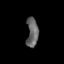
Tissue: skin
Cell type: Fibroblasts
Senescence score: 0.714
Nuclear area (px): 335
Mean DAPI intensity: 100.164